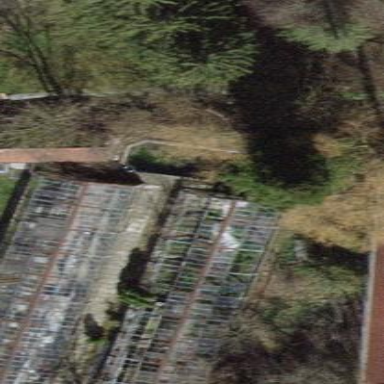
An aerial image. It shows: Greenhouse.